Question: The axes have been hidden by calling
'''
setShowAxes(false);
'''
But as you can see, there are still some small dash lines on the axes. Is there any way to hide these line as well?

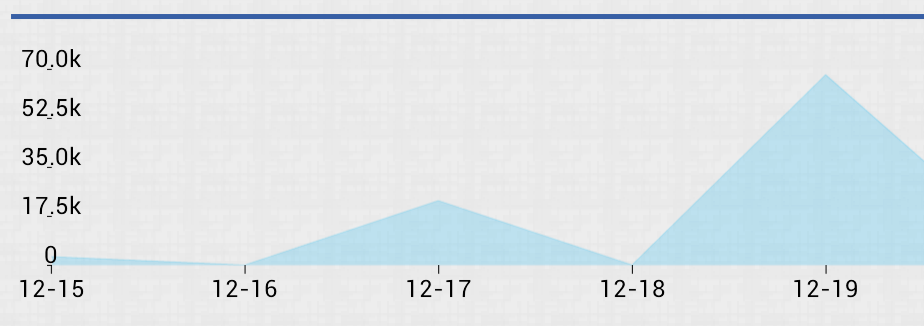
Answer: Those dashes drawing along with labels so it is impossible to get rid of them without clearing label names or changing source code. If it is okay to clearing labels you can use:
'''
renderer.setShowLabels(false);
'''